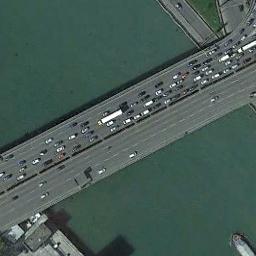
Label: bridge